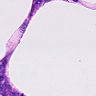
Metastatic tissue present: no